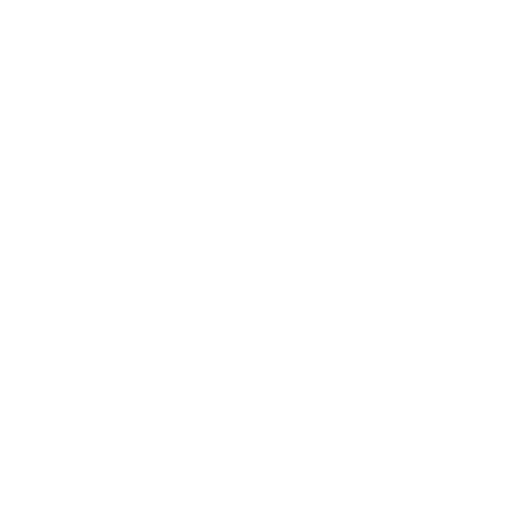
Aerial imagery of bar in Michigan named Drisco Shoal containing only open water